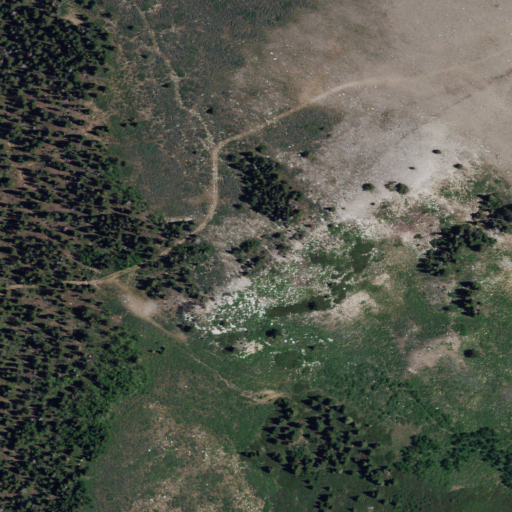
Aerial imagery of gap in Idaho named Stines Pass containing shrub, evergreen forest, and deciduous forest